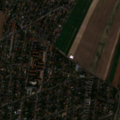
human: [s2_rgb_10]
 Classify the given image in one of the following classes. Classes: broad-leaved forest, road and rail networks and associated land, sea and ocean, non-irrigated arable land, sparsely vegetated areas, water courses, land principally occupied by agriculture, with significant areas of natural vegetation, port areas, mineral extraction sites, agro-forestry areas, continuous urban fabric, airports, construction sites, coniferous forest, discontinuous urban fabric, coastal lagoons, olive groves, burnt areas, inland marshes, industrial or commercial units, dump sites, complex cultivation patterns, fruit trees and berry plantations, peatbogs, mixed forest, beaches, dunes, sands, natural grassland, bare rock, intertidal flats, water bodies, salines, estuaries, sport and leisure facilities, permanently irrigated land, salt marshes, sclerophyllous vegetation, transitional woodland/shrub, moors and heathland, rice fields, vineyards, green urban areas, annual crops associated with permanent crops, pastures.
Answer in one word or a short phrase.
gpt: discontinuous urban fabric, non-irrigated arable land